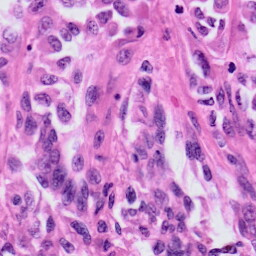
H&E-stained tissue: Skin